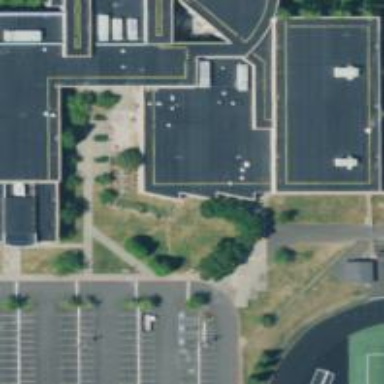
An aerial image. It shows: Kindergarten.